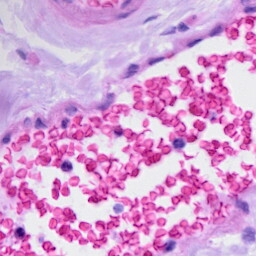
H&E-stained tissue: Ovarian